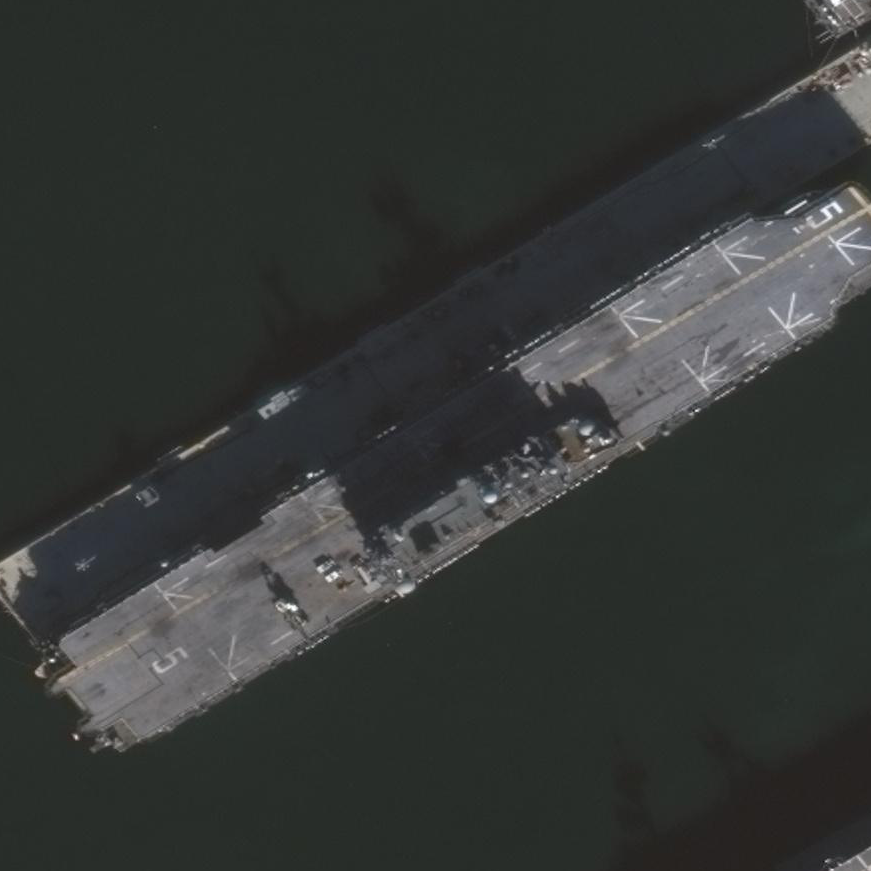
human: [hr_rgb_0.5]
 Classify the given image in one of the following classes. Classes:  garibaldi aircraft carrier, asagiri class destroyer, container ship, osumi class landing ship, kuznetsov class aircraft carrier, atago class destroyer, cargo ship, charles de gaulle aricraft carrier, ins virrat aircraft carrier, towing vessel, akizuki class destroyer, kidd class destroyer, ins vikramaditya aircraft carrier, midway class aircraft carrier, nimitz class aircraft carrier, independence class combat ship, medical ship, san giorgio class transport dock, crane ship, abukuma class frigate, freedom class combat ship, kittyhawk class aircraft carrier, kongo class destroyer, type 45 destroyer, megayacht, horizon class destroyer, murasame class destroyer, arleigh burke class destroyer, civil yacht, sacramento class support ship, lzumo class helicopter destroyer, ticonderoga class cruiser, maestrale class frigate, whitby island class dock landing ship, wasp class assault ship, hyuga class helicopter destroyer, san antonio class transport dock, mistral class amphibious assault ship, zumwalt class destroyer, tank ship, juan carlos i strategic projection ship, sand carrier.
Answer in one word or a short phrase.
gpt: Wasp class assault ship